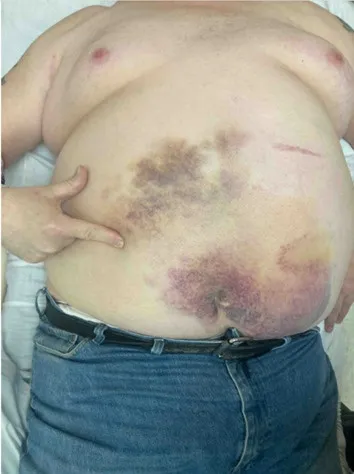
Patient pointing to area of focal tenderness on exam. Visible scattered ecchymosis (including positive Cullen's Sign) in various stages of healing noted over abdomen.
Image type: medical_photograph (skin_photograph)